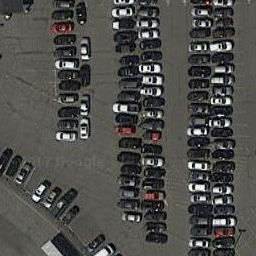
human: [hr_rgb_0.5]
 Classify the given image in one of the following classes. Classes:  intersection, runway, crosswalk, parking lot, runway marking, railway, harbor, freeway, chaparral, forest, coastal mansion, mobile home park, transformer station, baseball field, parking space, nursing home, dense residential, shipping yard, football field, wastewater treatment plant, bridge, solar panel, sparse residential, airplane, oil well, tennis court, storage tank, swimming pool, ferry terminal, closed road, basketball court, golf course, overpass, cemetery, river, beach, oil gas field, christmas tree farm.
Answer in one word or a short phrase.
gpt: parking lot